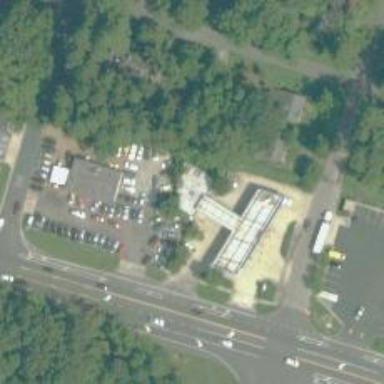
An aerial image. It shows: Convenience shop.